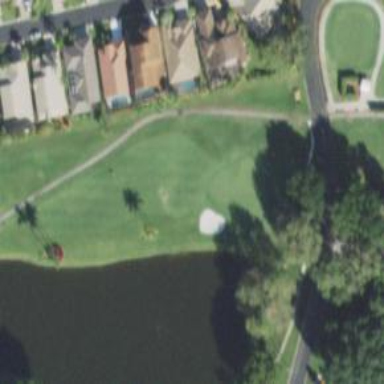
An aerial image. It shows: Golf hole.